Question: Here is the issue:
A jquery-ui SCSS file is imported in 'application.css.scss':
'''
@import "jquery-ui"
'''
Also in the 'application.html.erb', there is a line about jquery-ui.scss:
'''
<link href="jquery-ui.scss" rel="stylesheet" type="text/css"/ >
'''
File '_jquery-ui.scss' is saved under '/app/assets/stylesheets/'. We noticed in our Rails 3.2 app for 'create' something, the rails app fires up 'show' action after 'create' action. If we remove both '@import' and '<link ...>' from 2 files above, then the 'show' action disappears. Here is the content of 'params' for the 'show' action:
.
What I don't understand is why the @import of a SCSS file causes the Rails app to fire up 'show' in 'create'. This 'show' causes my Rails app malfunctioning. Any idea about this behavior and fixing?
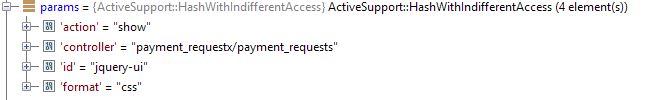
Answer: It could be that the culprit is that you're referencing the '.scss' file and not the generated '.css', so this formulation would be a little more correct:
'''
<link href="jquery-ui.css" rel="stylesheet" type="text/css"/ >
'''
However, you should be using <URL> in your erb file:
'''
<%= stylesheet_link_tag "jquery-ui" %>
'''
That way, the Rails asset pipeline can do the work for you of outputting the correct file name.